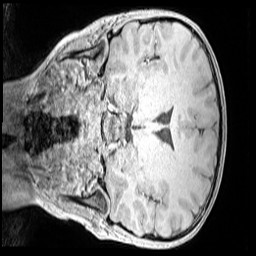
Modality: MP2RAGE
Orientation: coronal
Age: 11
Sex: male
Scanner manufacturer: siemens
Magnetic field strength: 3 T
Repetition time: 4 s
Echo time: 0.00299 s